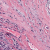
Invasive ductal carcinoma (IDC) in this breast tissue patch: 1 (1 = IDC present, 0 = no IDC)